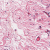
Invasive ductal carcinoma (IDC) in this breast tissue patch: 0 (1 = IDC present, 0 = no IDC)